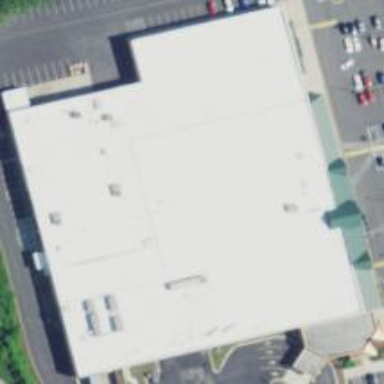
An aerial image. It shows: Building that houses supermarket.